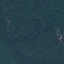
Land use / land cover class: Forest